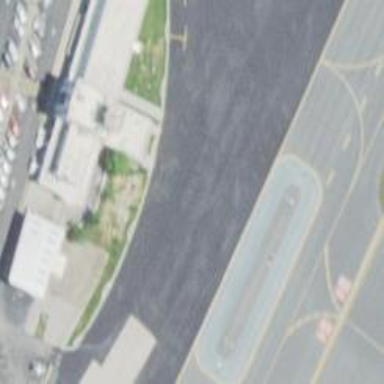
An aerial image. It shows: Apron at the airport.